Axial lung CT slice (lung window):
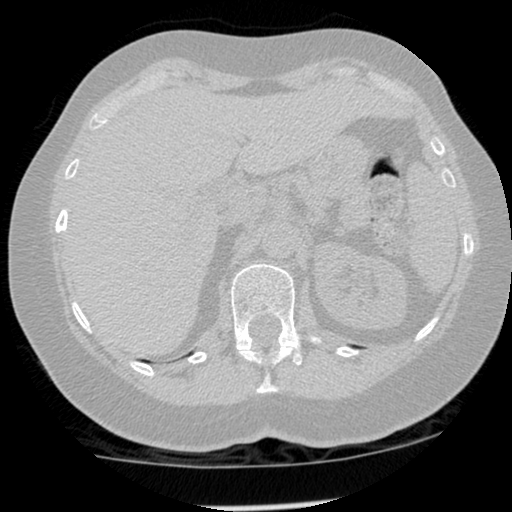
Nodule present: no